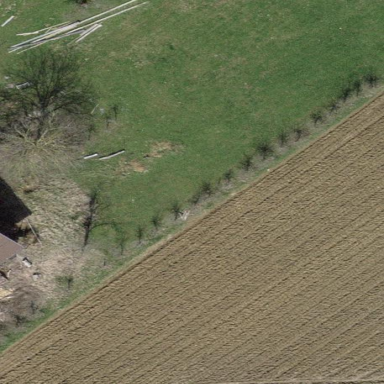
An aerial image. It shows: Orchard.